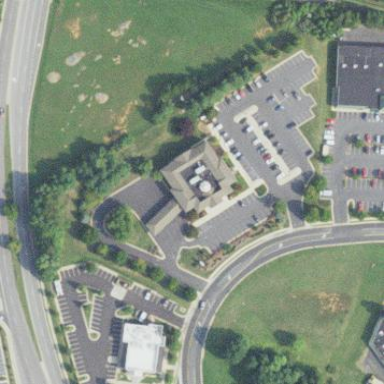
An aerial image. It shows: Bank.